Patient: sex M, age 43
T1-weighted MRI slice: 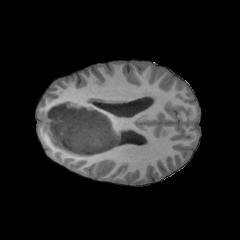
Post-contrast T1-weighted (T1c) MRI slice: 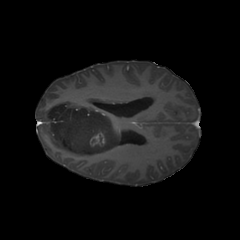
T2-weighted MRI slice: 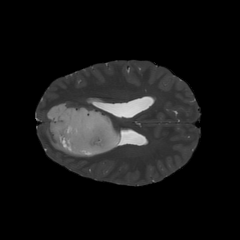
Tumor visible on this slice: yes
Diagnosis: Astrocytoma, IDH-mutant
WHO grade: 4